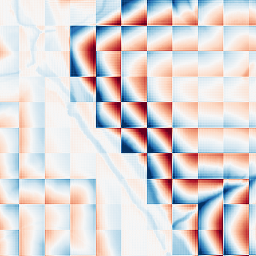
Category: wavelet
Decomposition family: wavelet_dwt
Decomposition parameters: wavelet: haar
level: 5
Upsampling method: fft_zeropad
Upsampling parameters: scale: 4
Upsampling scale: 4